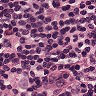
Metastatic tissue present: no